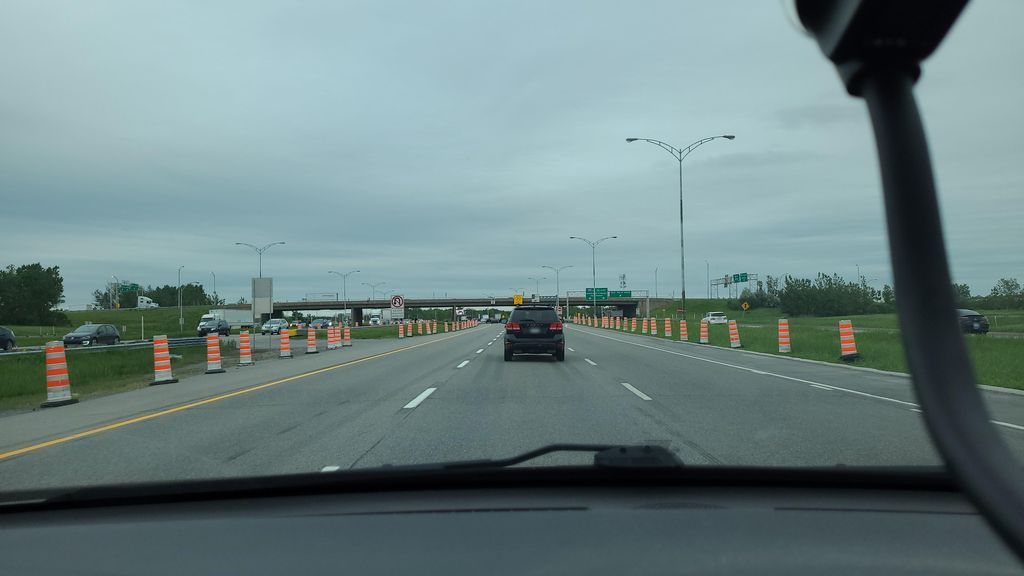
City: montreal